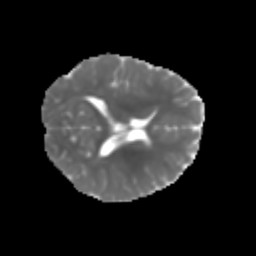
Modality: MD
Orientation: axial
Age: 7
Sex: male
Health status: healthy